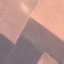
Land use / land cover class: AnnualCrop